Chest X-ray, AP view. Patient: 20 years old, sex M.
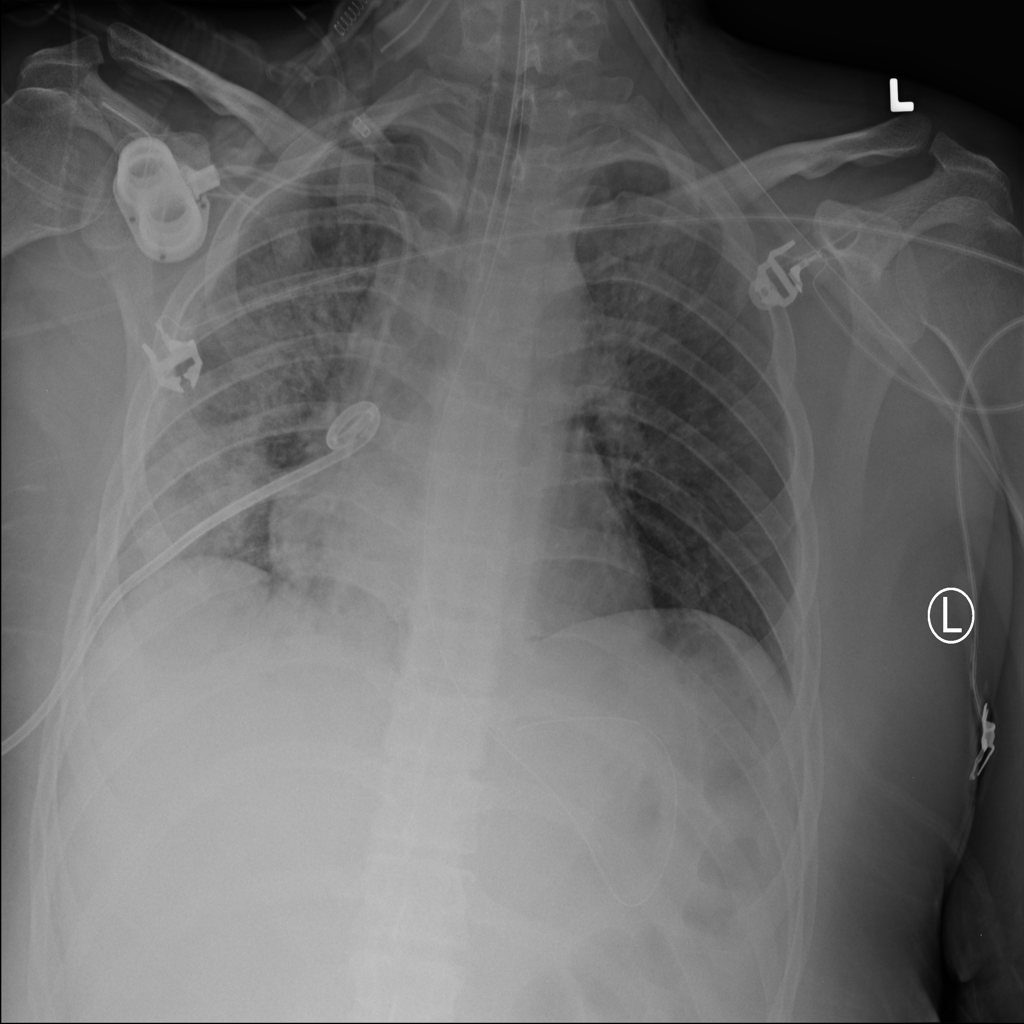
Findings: Infiltration, Pneumothorax